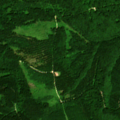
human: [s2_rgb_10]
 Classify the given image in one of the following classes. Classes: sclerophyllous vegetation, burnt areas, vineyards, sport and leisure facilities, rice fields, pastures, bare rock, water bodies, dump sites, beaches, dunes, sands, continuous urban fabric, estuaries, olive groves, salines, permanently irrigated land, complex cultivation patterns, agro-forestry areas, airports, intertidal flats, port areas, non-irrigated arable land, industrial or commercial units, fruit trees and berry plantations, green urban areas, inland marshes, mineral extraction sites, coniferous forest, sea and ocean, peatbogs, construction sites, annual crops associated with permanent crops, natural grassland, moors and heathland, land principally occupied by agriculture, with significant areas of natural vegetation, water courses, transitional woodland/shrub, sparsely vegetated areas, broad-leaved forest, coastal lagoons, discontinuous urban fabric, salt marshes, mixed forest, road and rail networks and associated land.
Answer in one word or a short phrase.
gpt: coniferous forest, mixed forest